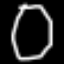
Label: octagon